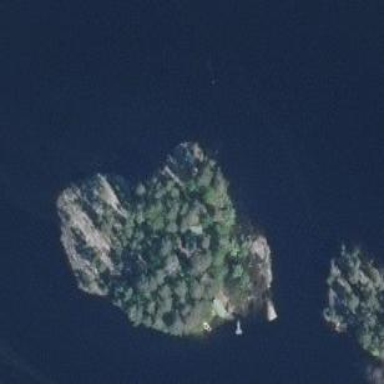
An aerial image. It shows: Islet.